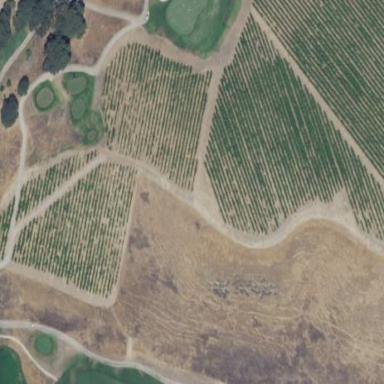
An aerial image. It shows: Unique farmland featuring vineyard where grapes are grown.